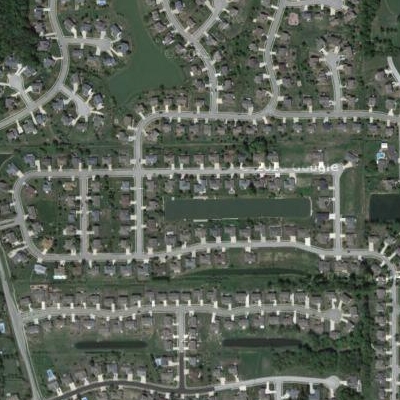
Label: fResident